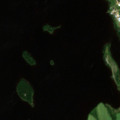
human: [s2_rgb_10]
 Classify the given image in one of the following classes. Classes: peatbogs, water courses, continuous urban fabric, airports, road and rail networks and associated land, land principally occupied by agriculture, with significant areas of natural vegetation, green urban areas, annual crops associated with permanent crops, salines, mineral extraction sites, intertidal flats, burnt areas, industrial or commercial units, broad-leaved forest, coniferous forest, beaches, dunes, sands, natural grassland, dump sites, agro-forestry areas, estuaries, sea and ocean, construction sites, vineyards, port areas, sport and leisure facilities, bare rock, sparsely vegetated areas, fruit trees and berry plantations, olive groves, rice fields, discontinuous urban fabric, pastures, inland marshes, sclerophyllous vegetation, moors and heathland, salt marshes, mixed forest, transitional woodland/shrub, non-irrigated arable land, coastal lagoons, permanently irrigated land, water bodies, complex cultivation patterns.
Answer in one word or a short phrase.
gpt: non-irrigated arable land, land principally occupied by agriculture, with significant areas of natural vegetation, water bodies